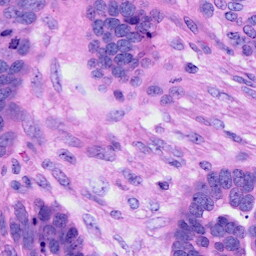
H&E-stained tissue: Ovarian